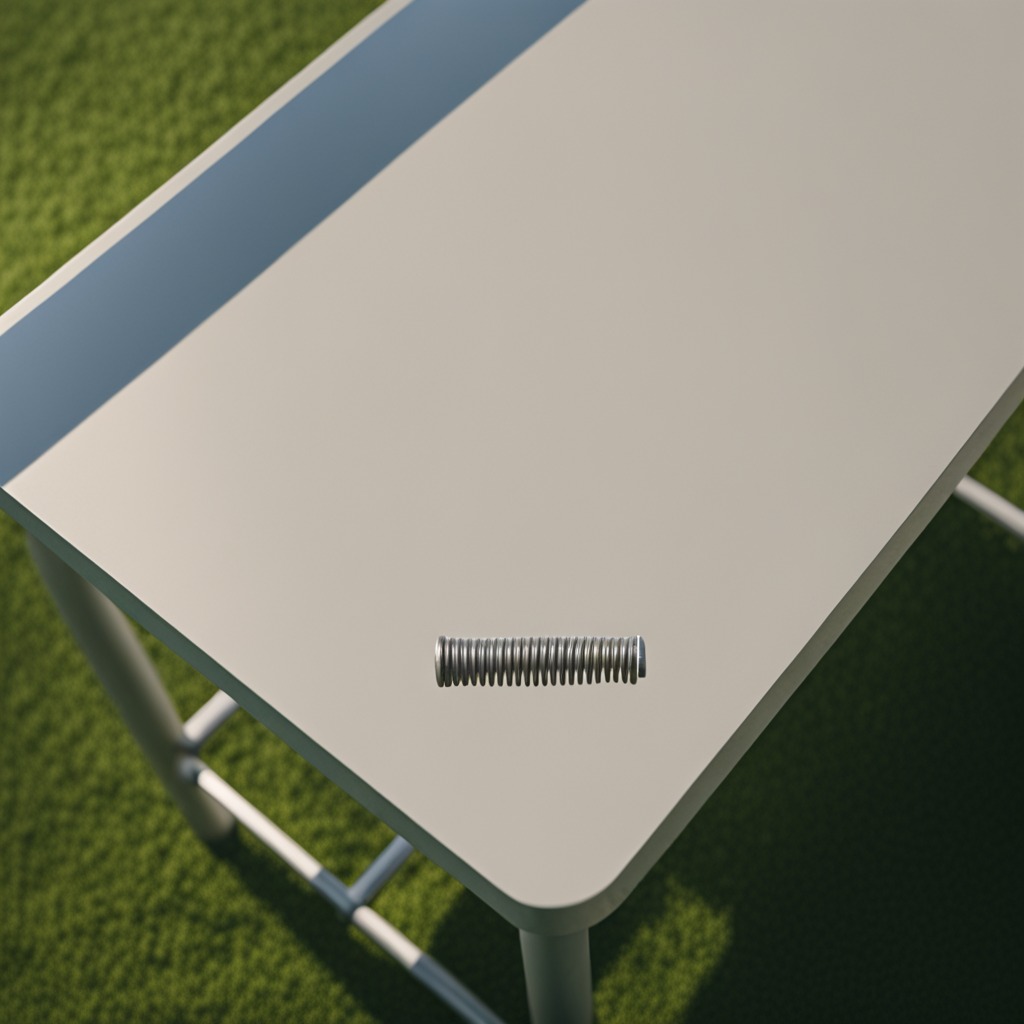
A coiled metal spring is lying on the table.